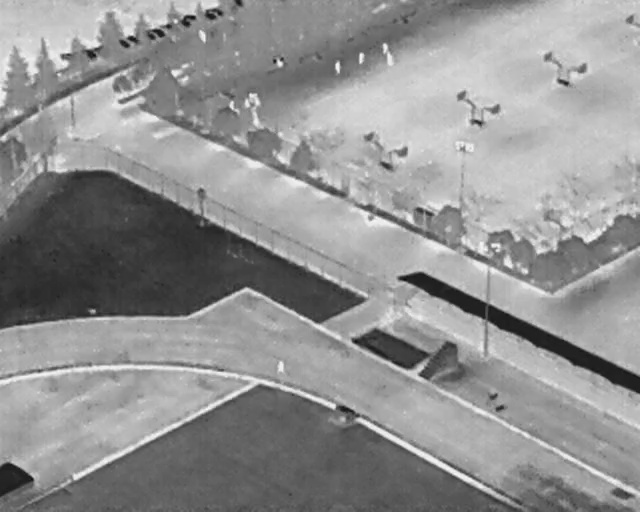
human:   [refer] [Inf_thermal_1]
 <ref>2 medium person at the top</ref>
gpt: <box>[[38, 22, 41, 23, 164], [35, 19, 37, 22, 2]]</box>

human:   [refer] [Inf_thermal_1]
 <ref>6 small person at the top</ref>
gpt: <box>[[59, 10, 62, 12, 2], [59, 8, 61, 10, 2], [55, 10, 57, 12, 2], [51, 12, 54, 13, 2], [38, 18, 41, 20, 171], [37, 18, 39, 20, 2]]</box>

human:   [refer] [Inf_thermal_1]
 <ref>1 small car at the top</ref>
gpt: <box>[[32, 0, 34, 4, 19]]</box>

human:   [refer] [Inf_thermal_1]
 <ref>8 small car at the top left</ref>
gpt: <box>[[9, 9, 11, 11, 140], [12, 9, 15, 11, 143], [18, 7, 20, 9, 130], [19, 6, 21, 8, 126], [22, 4, 25, 8, 134], [27, 3, 30, 5, 130], [25, 3, 26, 6, 2], [28, 1, 30, 4, 2]]</box>